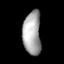
Tissue: lung
Cell type: Endothelial cells
Senescence score: 0.6728
Nuclear area (px): 762
Mean DAPI intensity: 168.625